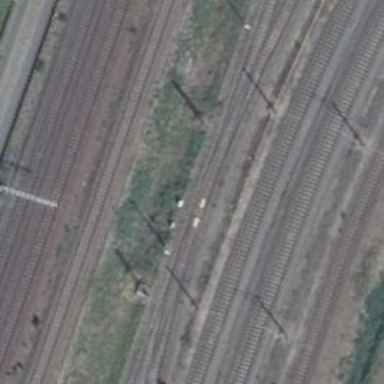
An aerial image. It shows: Railway switch.